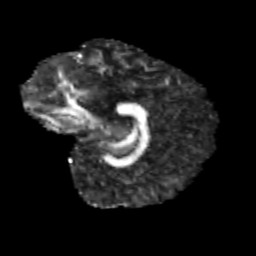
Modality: FA
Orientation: sagittal
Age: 11
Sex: male
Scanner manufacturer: siemens
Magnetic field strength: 3 T
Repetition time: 3.8 s
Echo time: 0.07 s